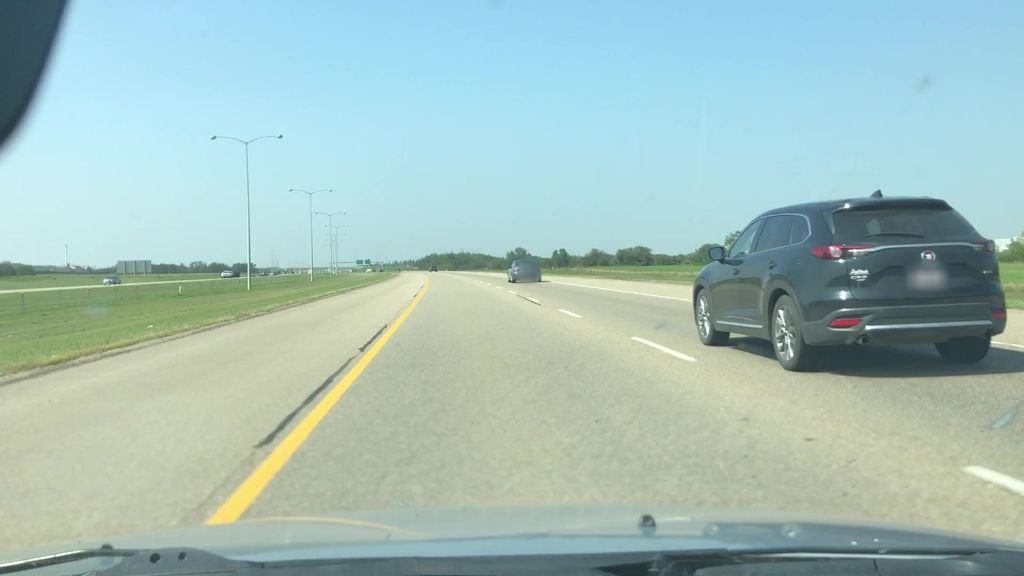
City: edmonton